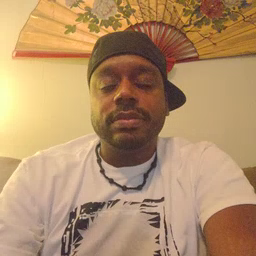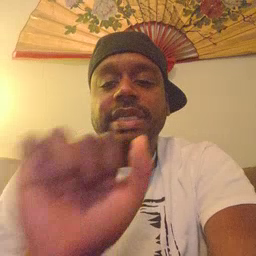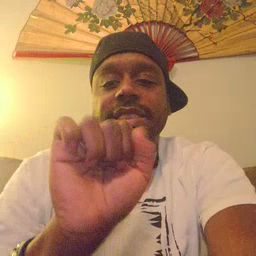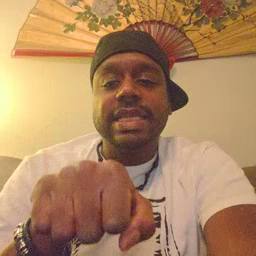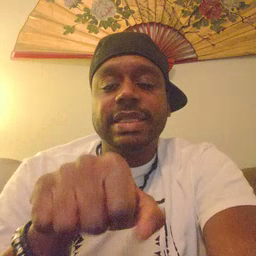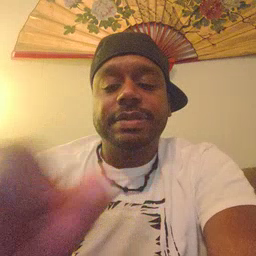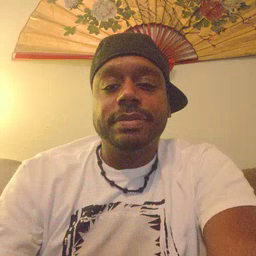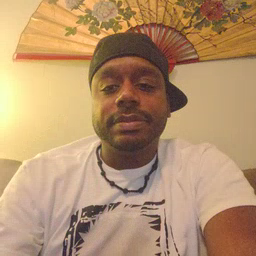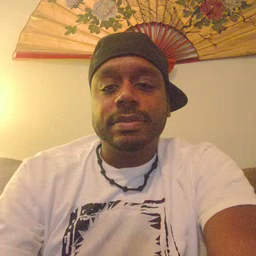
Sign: yes